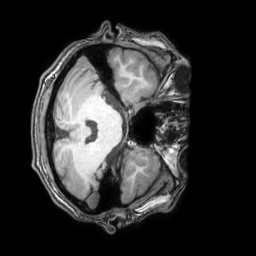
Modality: T1w
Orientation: axial
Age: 23
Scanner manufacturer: philips
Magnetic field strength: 3 T
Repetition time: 0.007 s
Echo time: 0.003501 s